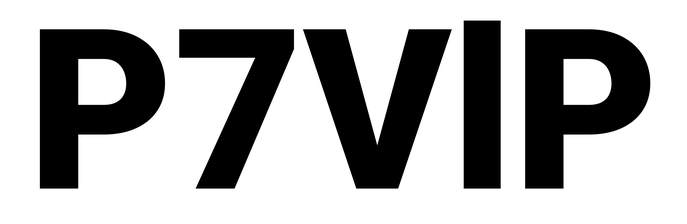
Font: Roboto_Black